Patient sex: M
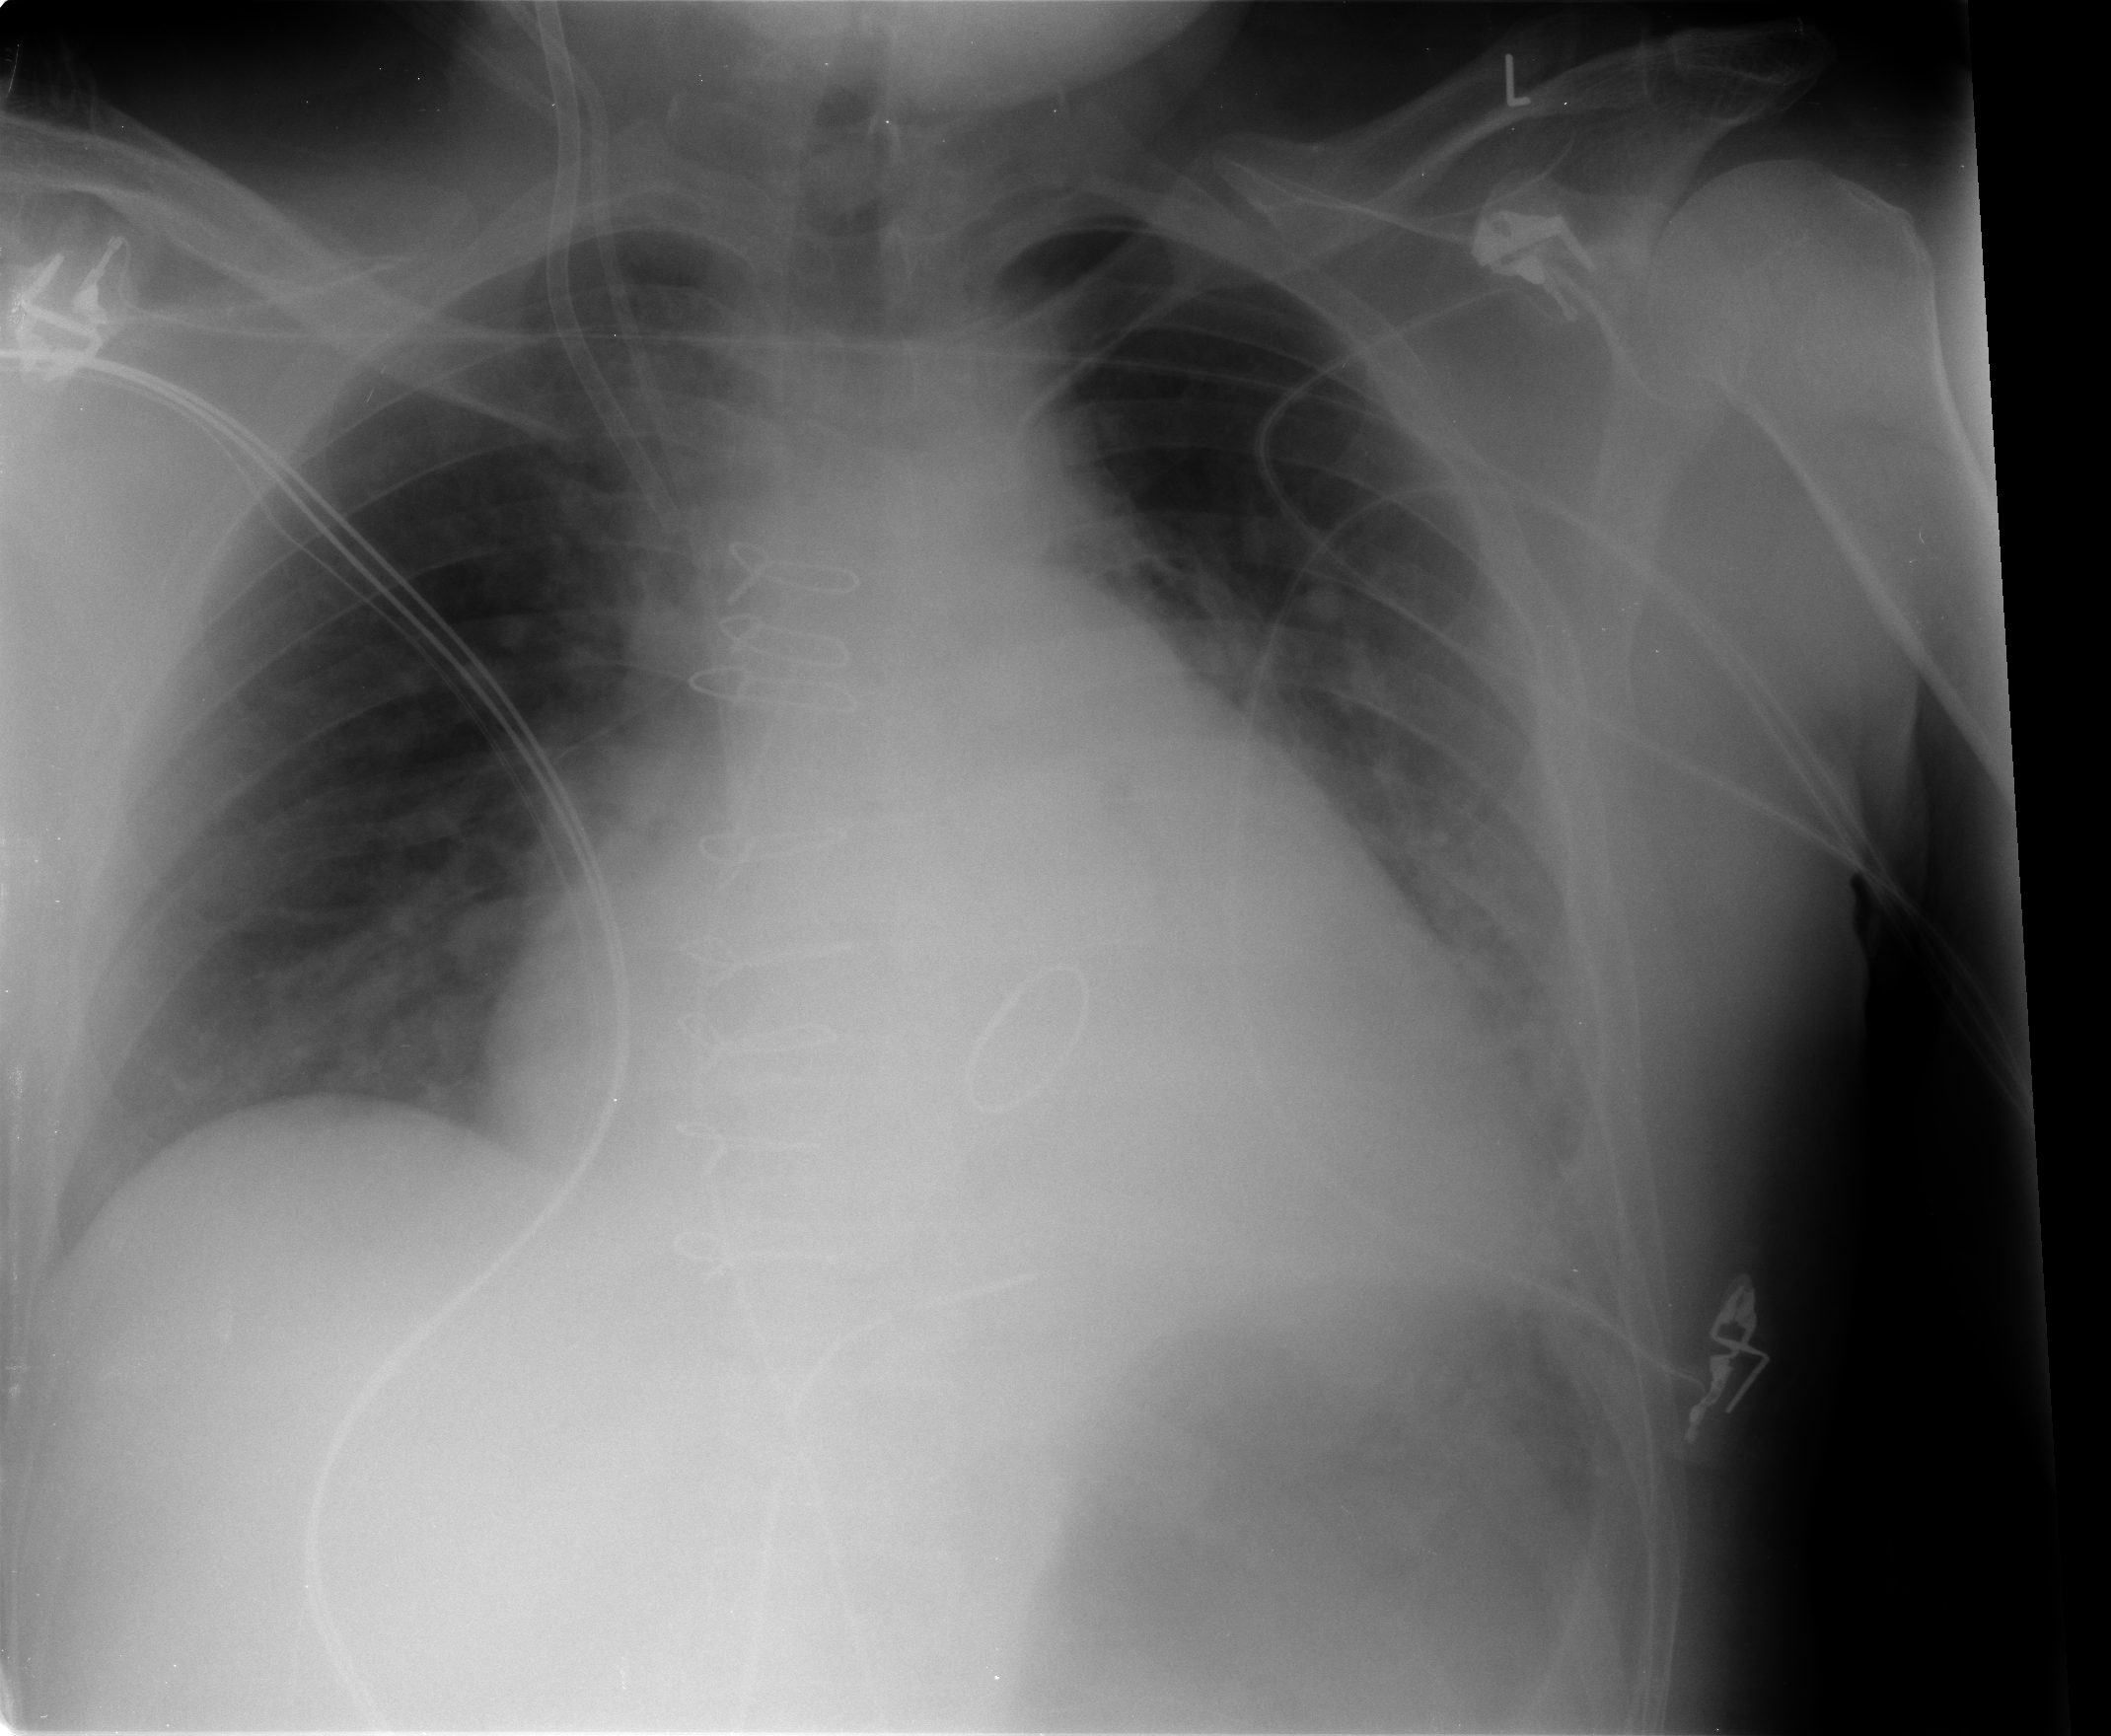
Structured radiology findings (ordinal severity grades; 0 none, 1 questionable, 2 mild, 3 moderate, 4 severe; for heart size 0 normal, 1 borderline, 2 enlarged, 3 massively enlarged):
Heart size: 2
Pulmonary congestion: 2
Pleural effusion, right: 0
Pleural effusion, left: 2
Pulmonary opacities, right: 0
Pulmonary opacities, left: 0
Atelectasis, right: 1
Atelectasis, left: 2